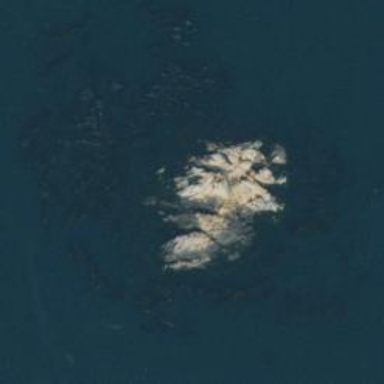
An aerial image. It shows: Islet along the natural coastline.